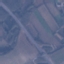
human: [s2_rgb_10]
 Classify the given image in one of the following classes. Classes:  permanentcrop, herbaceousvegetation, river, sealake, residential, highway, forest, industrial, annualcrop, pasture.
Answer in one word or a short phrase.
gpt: Highway